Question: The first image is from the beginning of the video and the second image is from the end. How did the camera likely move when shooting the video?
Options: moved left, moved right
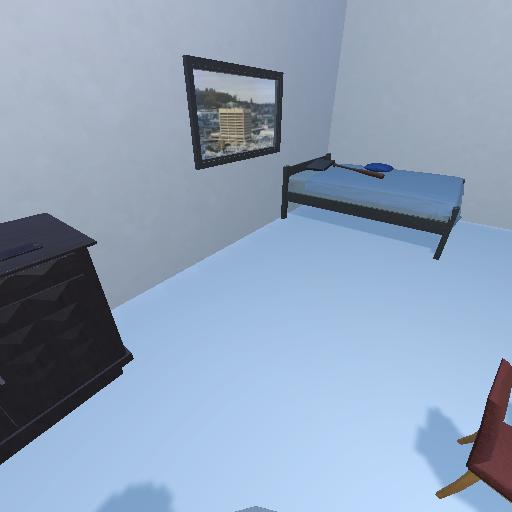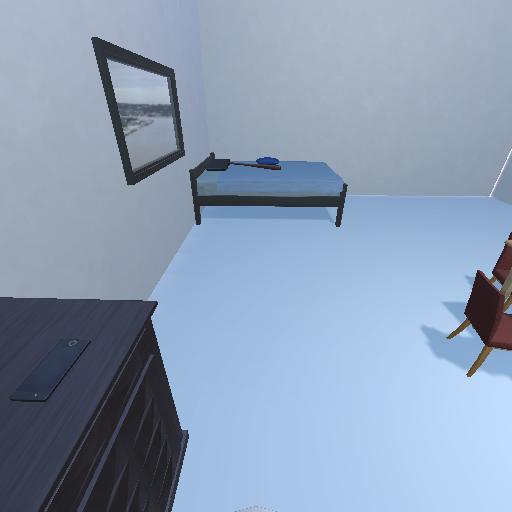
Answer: moved left